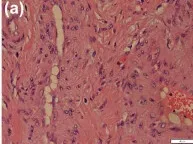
Hematoxylin-eosin staining (a), 40 times magnification: microscopically, there were obviously degenerate fusiform and ovoid tumor cells with loose reticular arrangement, hyperchromatic nuclei, inconsistent cell sizes, and can see the fat composition between the cells.
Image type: pathology (h&e)